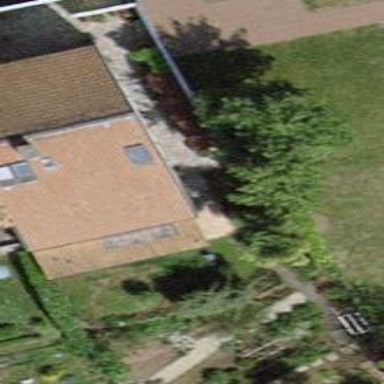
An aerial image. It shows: Garden enclosed by fence.